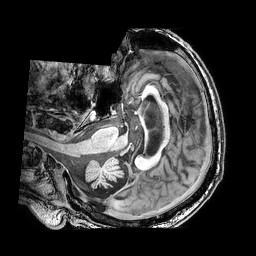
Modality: T1w
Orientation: axial
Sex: male
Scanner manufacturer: philips
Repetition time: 0.008137 s
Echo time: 0.00372 s